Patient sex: F
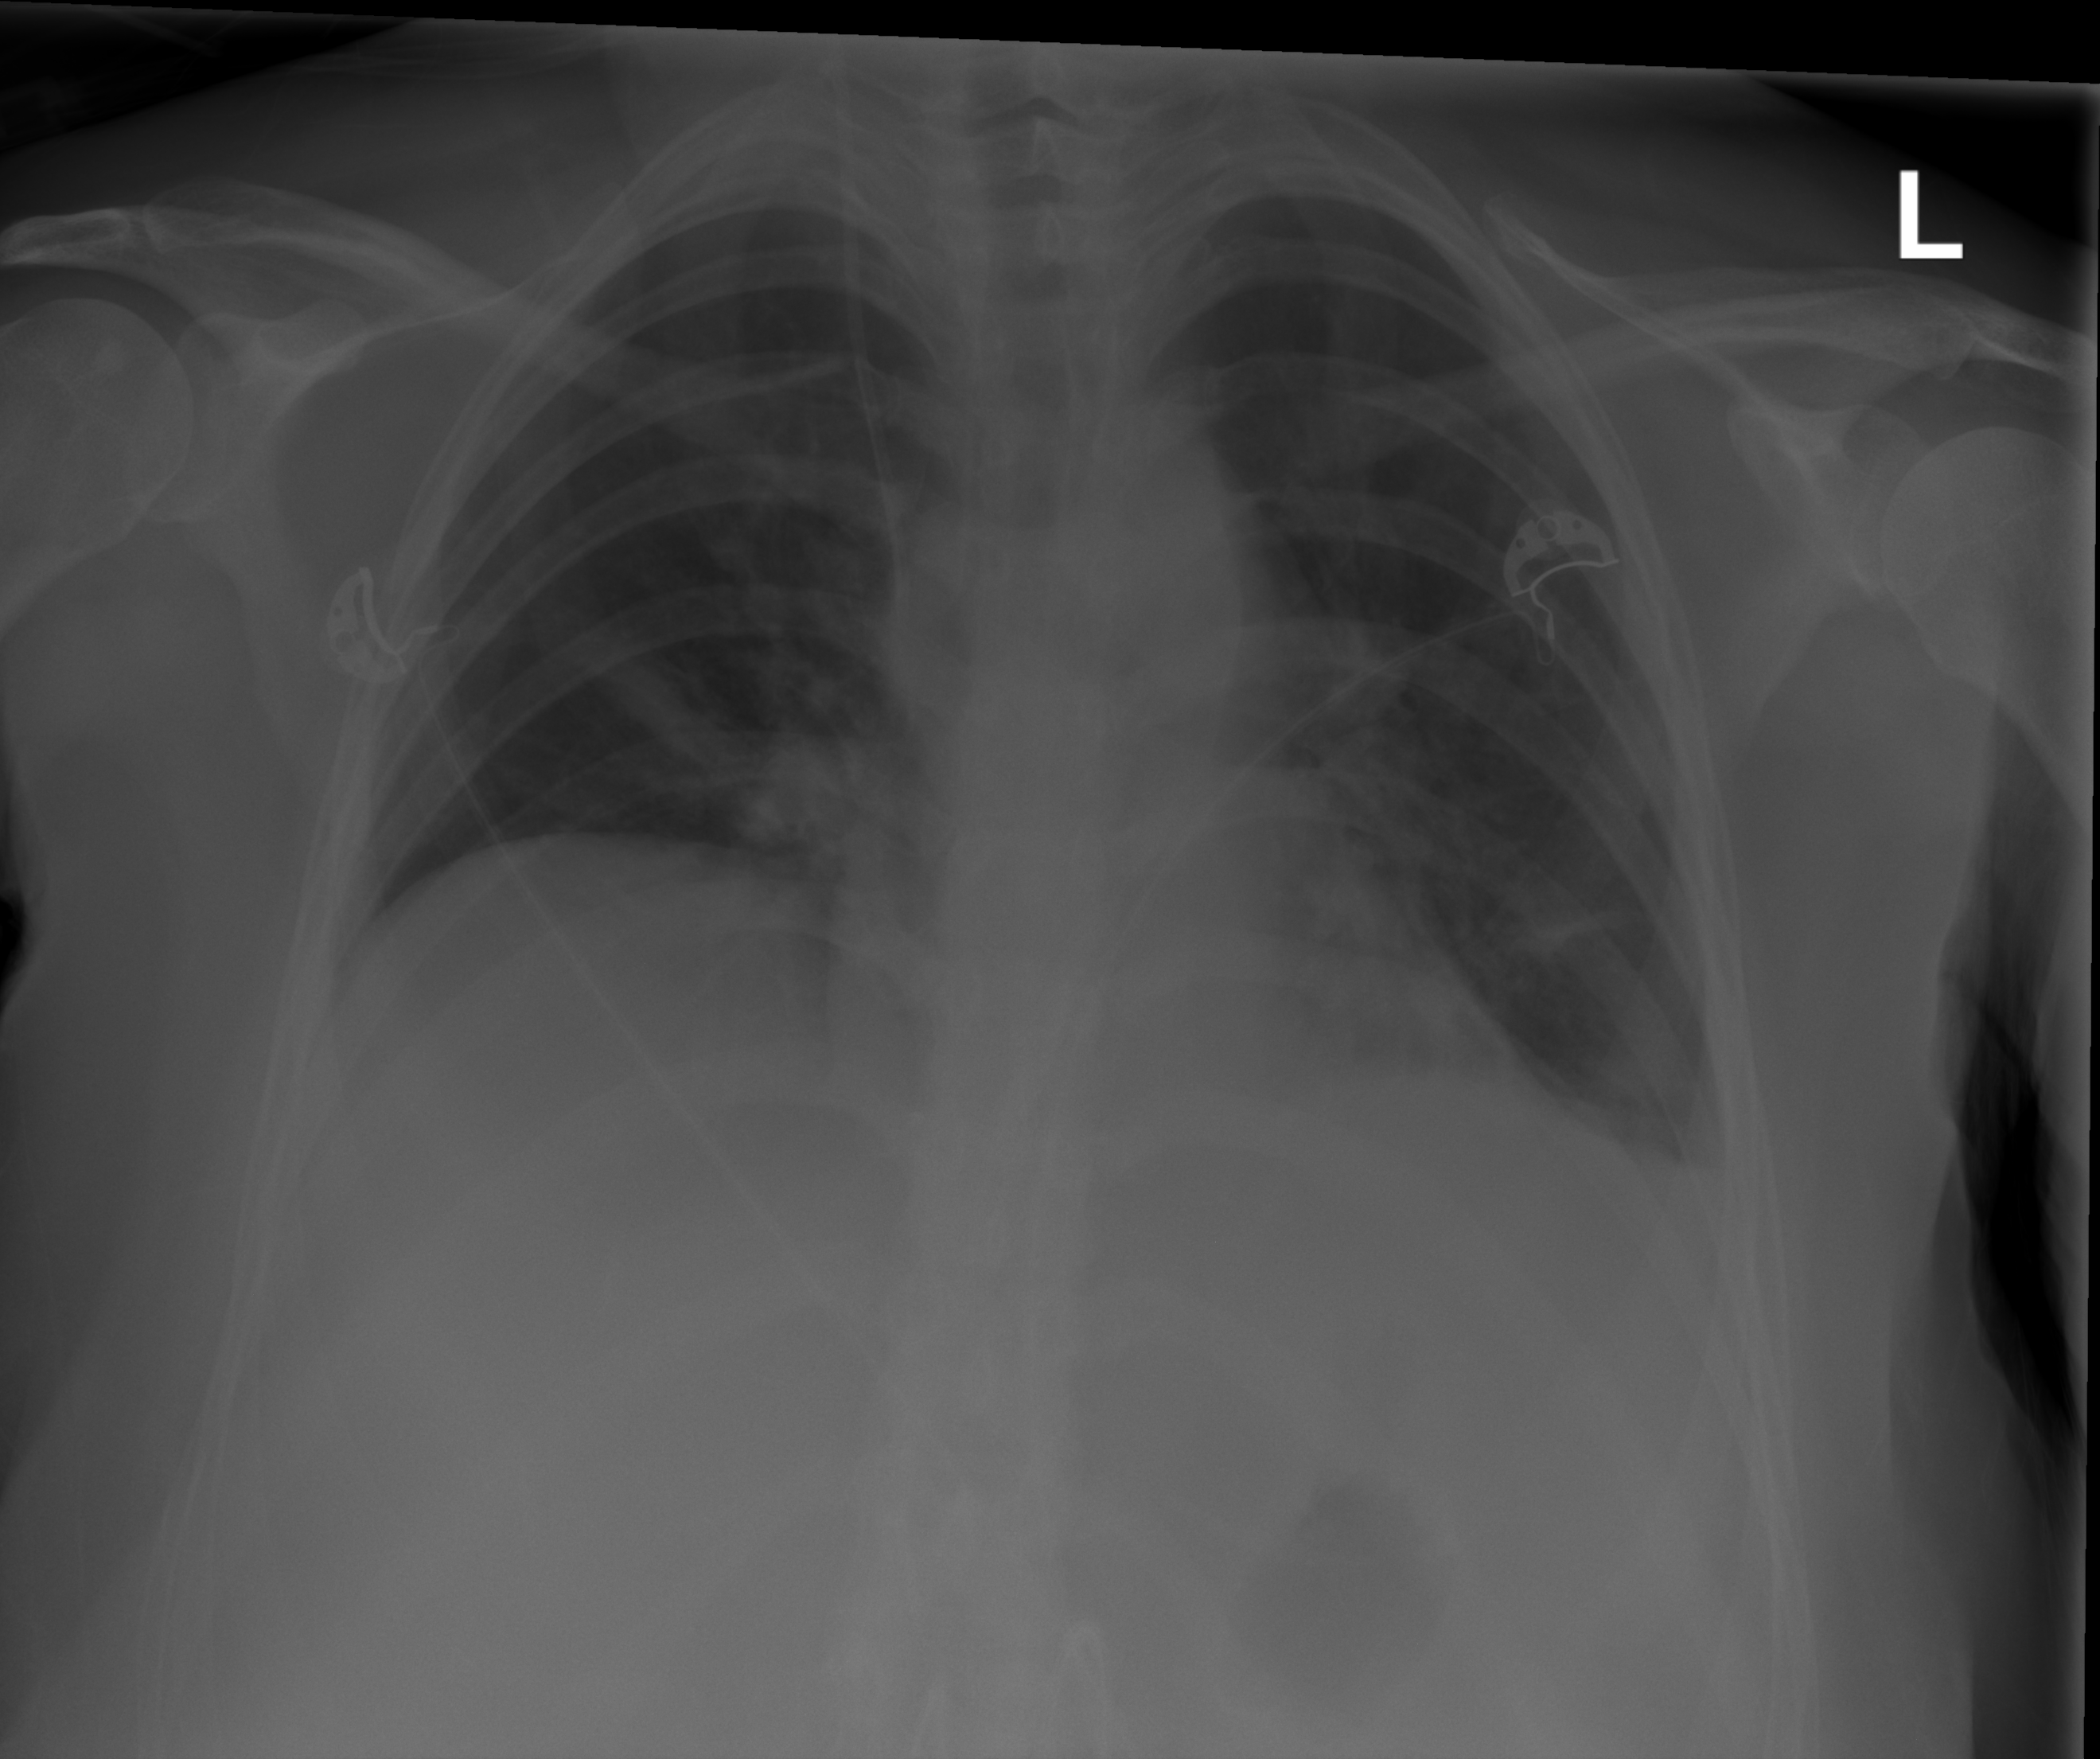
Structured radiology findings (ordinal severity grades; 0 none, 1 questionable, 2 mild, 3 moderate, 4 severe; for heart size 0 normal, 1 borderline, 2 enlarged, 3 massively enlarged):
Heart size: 0
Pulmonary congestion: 0
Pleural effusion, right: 0
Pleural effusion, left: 0
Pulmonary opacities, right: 2
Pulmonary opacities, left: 2
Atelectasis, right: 2
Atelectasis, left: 2